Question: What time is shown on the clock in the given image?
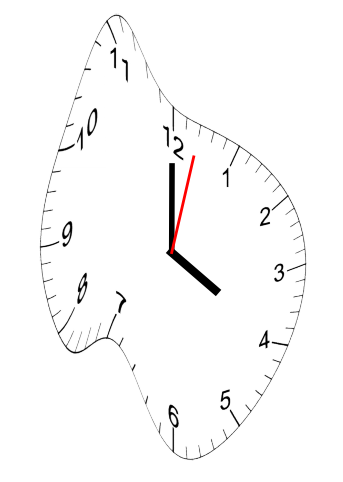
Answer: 04:00:02